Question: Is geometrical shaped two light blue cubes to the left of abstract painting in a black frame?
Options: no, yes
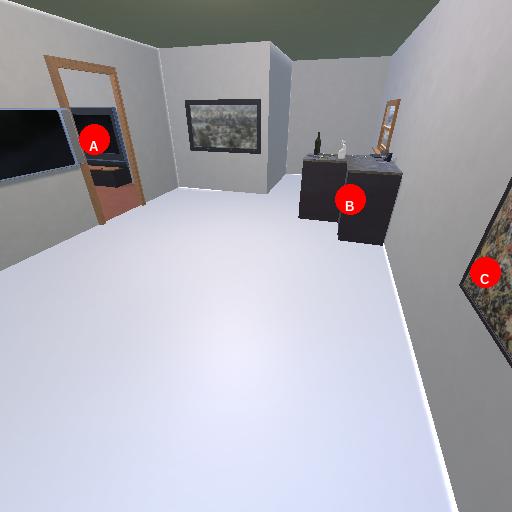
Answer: no